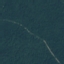
Land use / land cover class: Forest